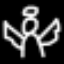
Label: angel